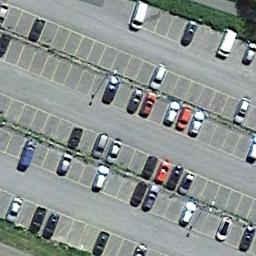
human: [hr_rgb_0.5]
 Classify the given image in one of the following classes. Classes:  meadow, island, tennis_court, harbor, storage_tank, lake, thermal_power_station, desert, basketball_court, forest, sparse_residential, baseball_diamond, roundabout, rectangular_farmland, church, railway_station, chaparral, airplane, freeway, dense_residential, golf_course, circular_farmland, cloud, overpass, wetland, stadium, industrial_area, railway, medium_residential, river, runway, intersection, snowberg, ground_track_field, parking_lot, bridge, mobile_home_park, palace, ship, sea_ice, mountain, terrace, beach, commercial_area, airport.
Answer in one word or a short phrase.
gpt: parking_lot